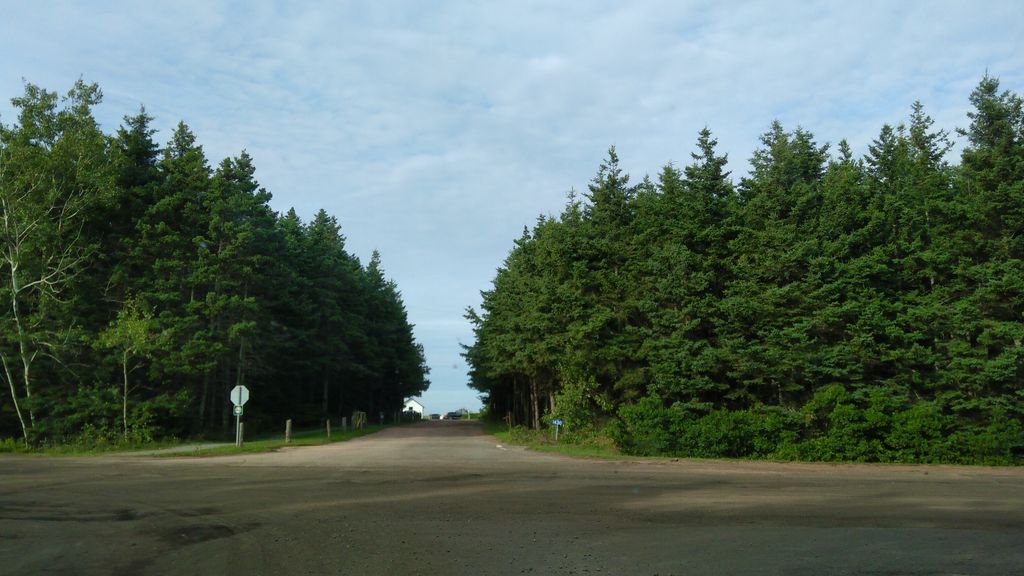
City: charlottetown